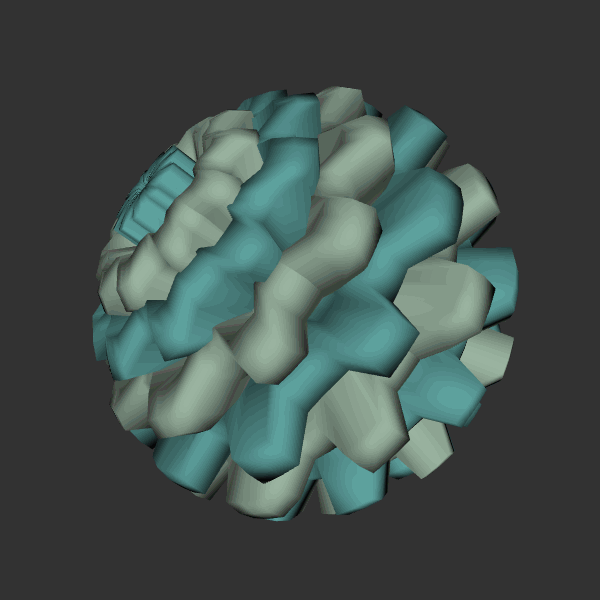
Background: dark